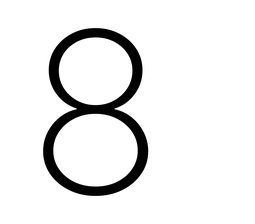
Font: Inter_ExtraLight